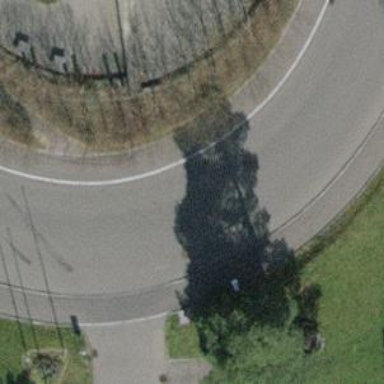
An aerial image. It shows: Residential road with asphalt surface. There are sidewalks on both sides of the road.